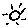
Label: sun